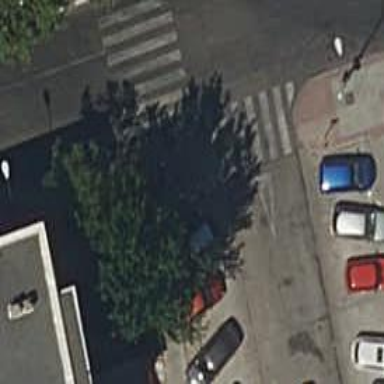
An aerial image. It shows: Bollard.